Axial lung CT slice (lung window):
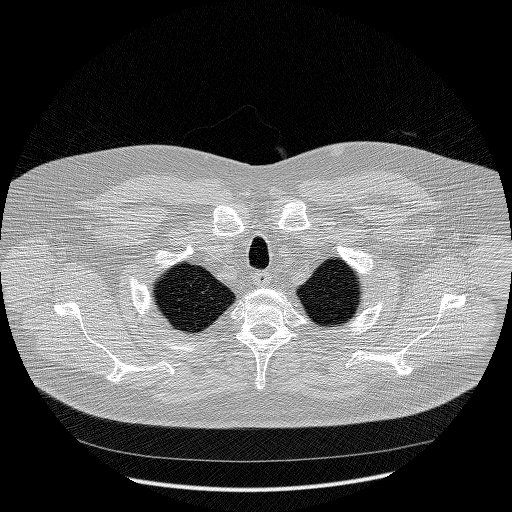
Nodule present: no